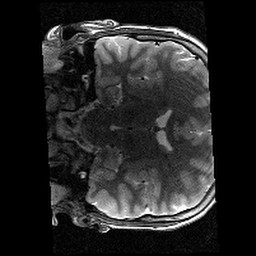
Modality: T2w
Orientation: coronal
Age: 11
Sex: male
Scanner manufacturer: siemens
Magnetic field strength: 3 T
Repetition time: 9.23 s
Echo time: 0.067 s